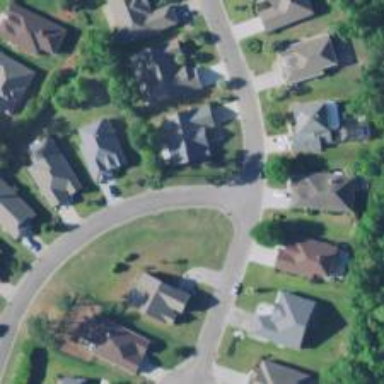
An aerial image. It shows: Neighborhood.